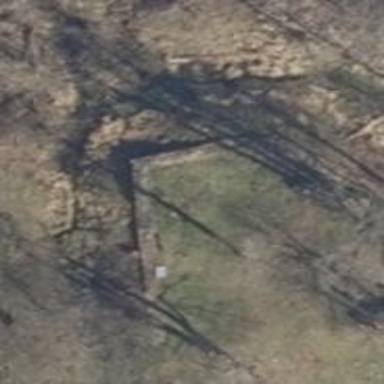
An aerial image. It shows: Castle with historical significance.